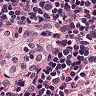
Metastatic tissue present: no